七年级 · 画法几何学
(2021・青羊区期末) 如图, 将长方形 $A B C D$ 沿 $E F$ 折叠, 点 $D$ 落在 $A B$ 边上的 $H$ 点处, 点 $C$ 落在点 $G$处, 若 $\angle A E H=30^{\circ}$, 则 $\angle E F C$ 等于

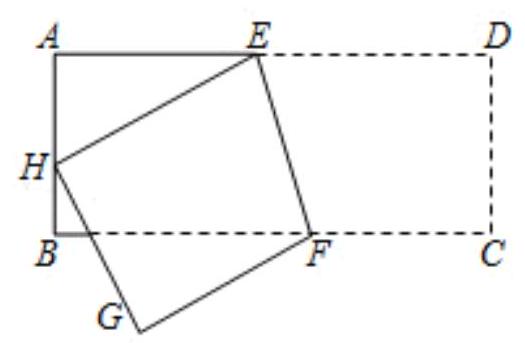
答案: 105 .
解析: 根据折叠得出 $\angle D E F=\angle H E F$, 求出 $\angle D E F$ 的度数, 根据平行线的性质得出 $\angle D E F+\angle E F C=$ $180^{\circ}$, 代入求出即可.

【答案】解: $\because$ 将长方形 $A B C D$ 沿 $E F$ 折叠, 点 $D$ 落在 $A B$ 边上的 $H$ 点处, 点 $C$ 落在点 $G$ 处, $\therefore \angle D E F=\angle H E F, \because \angle A E H=30^{\circ}, \therefore \angle D E F=\angle H E F=\frac{1}{2}\left(180^{\circ}-\angle A E H\right)=75^{\circ}$,

$\because$ 四边形 $A B C D$ 是长方形, $\therefore A D / / B C, \therefore \angle D E F+\angle E F C=180^{\circ}$,

$\therefore \angle E F C=180^{\circ}-75^{\circ}=105^{\circ}$, 故答案为: 105 .

【点睛】本题考查了矩形的性质, 平行线的性质, 折叠的性质等知识点, 能求出 $\angle D E F=\angle H E F$ 和 $\angle D E F+$ $\angle E F C=180^{\circ}$ 是解此题的关键.